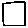
Label: square